Question: Top search code in codeignitier.This is my controller.
'''
function main_search($offset = 0)
{
$term = ($this->input->post("term"))? $this->input->post("term") : "NIL";
$term = ($this->uri->segment(3)) ? $this->uri->segment(3) : $term;
$config = array();
$config["base_url"] = base_url() . "User/main_search/$term";
$config['total_rows'] = $this->User_model->main_search_count($term);
$config['total_rows'] = $this->User_model->main_search_hos_count($term);
$config['per_page'] = 3;
$config['full_tag_open'] = '<ul class="pagination">';
$config['full_tag_close'] = '</ul>';
$config['first_link'] = false;
$config['last_link'] = false;
$config['first_tag_open'] = '<li>';
$config['first_tag_close'] = '</li>';
$config['prev_link'] = 'Prev';
$config['prev_tag_open'] = '<li class="prev">';
$config['prev_tag_close'] = '</li>';
$config['next_link'] = 'Next';
$config['next_tag_open'] = '<li>';
$config['next_tag_close'] = '</li>';
$config['last_tag_open'] = '<li>';
$config['last_tag_close'] = '</li>';
$config['cur_tag_open'] = '<li class="active"><a href="#">';
$config['cur_tag_close'] = '</a></li>';
$config['num_tag_open'] = '<li>';
$config['num_tag_close'] = '</li>';
$this->pagination->initialize($config);
//$data['pagination'] = $this->pagination->create_links();
$data['search'] = $this->User_model->fetch_data($config['per_page'], $offset,$term);
$data['search_hos'] = $this->User_model->fetch_hos_data($config['per_page'], $offset,$term);
$data['get_specs'] = $this->specialisation_model->get_specialisation();
if($data){
$this->load->helper(array('form', 'url'));
$this->load->view('customer/header');
$this->load->view('customer/side_view',$data);
$this->load->view('customer/main_search',$data);
$this->load->view('customer/footer');
}
else{
$this->session->set_flashdata('msg','<div class="alert alert-danger text-center">Oops! No Results available for your search!!!</div>');
$this->load->view('customer/header');
$this->load->view('customer/side_view',$data);
$this->load->view('customer/main_search');
$this->load->view('customer/footer');
//var_dump($data);die();
}
}
'''
'''
public function main_search_count($term)
{
if ($term == "NIL") $term = "";
$this->db->select('*');
$this->db->from('tbl_doctor');
$this->db->join("tbl_specialisation", "tbl_specialisation.spec_id = tbl_doctor.spec_id",'left');
$this->db->where("(tbl_doctor.dr_name LIKE '$term' OR tbl_doctor.district LIKE '$term' OR tbl_specialisation.spec_specialise LIKE '$term')");
$query= $this->db->get();
return $query;
}
public function fetch_data($limit, $offset, $term)
{
if ($term == "NIL") $term = "";
$this->db->select('*');
$this->db->from('tbl_doctor');
$this->db->join("tbl_specialisation", "tbl_specialisation.spec_id = tbl_doctor.spec_id",'left');
$this->db->where("(tbl_doctor.dr_name LIKE '$term' OR tbl_doctor.district LIKE '$term' OR tbl_specialisation.spec_specialise LIKE '$term')");
$this->db->limit($limit, $offset);
$query = $this->db->get();
//var_dump($query);die();
return $query;
}
public function main_search_hos_count($term)
{
if ($term == "NIL") $term = "";
$this->db->select('*');
$this->db->from('tbl_hospital');
$this->db->where("(tbl_hospital.h_name LIKE '$term' OR tbl_hospital.place LIKE '$term')");
$query= $this->db->get();
return $query;
}
public function fetch_hos_data($limit, $start, $term)
{
if ($term == "NIL") $term = "";
$this->db->select('*');
$this->db->from('tbl_hospital');
$this->db->where("(tbl_hospital.h_name LIKE '$term' OR tbl_hospital.place LIKE '$term')");
$this->db->limit($limit, $start);
$query= $this->db->get();
return $query;
}
'''
'''
<div class="list">
<ul>
<?php
if(isset($search)):
foreach ($search->result() as $row){
$dr = $row->dr_name;
$spec = $row->spec_specialise;
$dis = $row->district;
$st = $row->state;
?>
<li><div class="imgt"><img src="<?php echo base_url("./resources/images/"); if($row->dr_img) echo $row->dr_img; else echo "no-img.jpg"; ?>" height="90px" width="82px"></div><div class="text"><h3><b>Dr. <?php echo $row->dr_name;?></b><br></h3><p><?php echo $row->spec_specialise; ?><br><?php echo $row->district;?><br><?php echo $row->state;?></p></div><div class="text"></div><div class="link"><a href="<?php echo site_url('User/doctor_details_view/'.$row->id); ?>"><i class="ace-icon fa fa-eye sym"></i>View</a></div></li>
<?php } elseif($search_hos):
foreach ($search_hos->result() as $val){
?>
<li><div class="text"><h3><b><?php echo $row->h_name; ?></b><br></h3><p><?php if($row->type == 0) echo "Private"; else echo "Government"; ?><br>Email:<?php echo $row->email; ?><br>Website: <?php echo $row->website; ?></p></div><div class="link"><a href="<?php echo site_url('User/hospital_details_view/'.$row->h_id);?>"><i class="ace-icon fa fa-eye sym"></i>View</a></div></li>
<?php } else: echo "<div class='alert alert-danger text-center'>Oops! No Results available for your search!!!</div>";
endif;
?>
</ul>
<div class="space">
</div>
</div></div>
<div class="pdt_rightt">
<center>
</center>
</div>
<div class="col-xs-12 bottom">
<ul class="col-sm-12">
<li class="col-xs-3"><img src="<?php echo base_url();?>resources/images/download.jpg" width="50px" height="50px"><p>112</p> Emergency</li>
<li class="col-xs-3"><img src="<?php echo base_url();?>resources/images/amb.png" width="50px" height="50px"><p>108</p> Ambulance</li>
<li class="col-xs-3"><img src="<?php echo base_url();?>resources/images/redc.png" width="60px" height="100px"><p>105</p> Red Cross</li>
<li class="col-xs-3"><img src="<?php echo base_url();?>resources/images/blood.jpg" width="50px" height="50px"><p>1910</p> Emergency</li>
</ul>
</div>
</div>
'''
In this search 3 tables are used.Partially this code is working, doctor related terms search all are working with this code.But when hospital search showing database error.

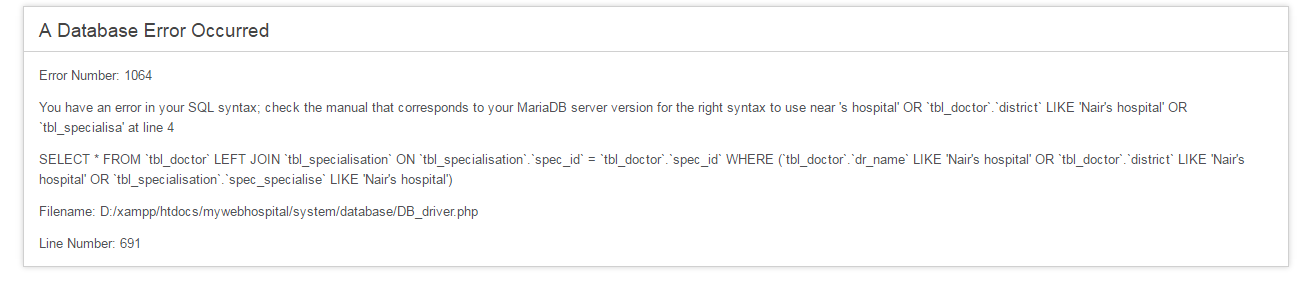
Answer: Change model function main_search_count where replace with this code
'''
$this->db->where("(tbl_doctor.dr_name LIKE '%".$term."%' OR tbl_doctor.district LIKE '%".$term."%' OR tbl_specialisation.spec_specialise LIKE '%".$term."%')");
$query= $this->db->get();
return $query->num_rows();
'''
function fetch_data where replace with this code
'''
$this->db->where("(tbl_doctor.dr_name LIKE '%".$term."%' OR tbl_doctor.district LIKE '%".$term."%' OR tbl_specialisation.spec_specialise LIKE '%".$term."%')");
$this->db->limit($limit, $offset);
$query = $this->db->get();
if($query->num_rows()>0)
{
return $query;
}
'''
replace where of function main_search_hos_count
'''
$this->db->where("(tbl_hospital.h_name LIKE '%".$term."%' OR tbl_hospital.place LIKE '%".$term."%')");
$query= $this->db->get();
return $query->num_rows();
'''
replace where of function fetch_hos_data
'''
$this->db->where("(tbl_hospital.h_name LIKE '%".$term."%' OR tbl_hospital.place LIKE '%".$term."%')");
$this->db->limit($limit, $start);
$query= $this->db->get();
if($query->num_rows()>0)
{
return $query;
}
'''